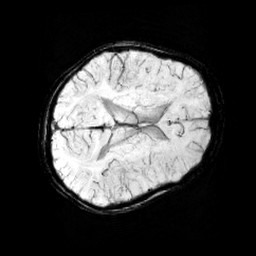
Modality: minIP
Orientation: axial
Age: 12
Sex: male
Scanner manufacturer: siemens
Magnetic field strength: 3 T
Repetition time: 0.027 s
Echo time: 0.02 s